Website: bh-photo
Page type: newsletter-management
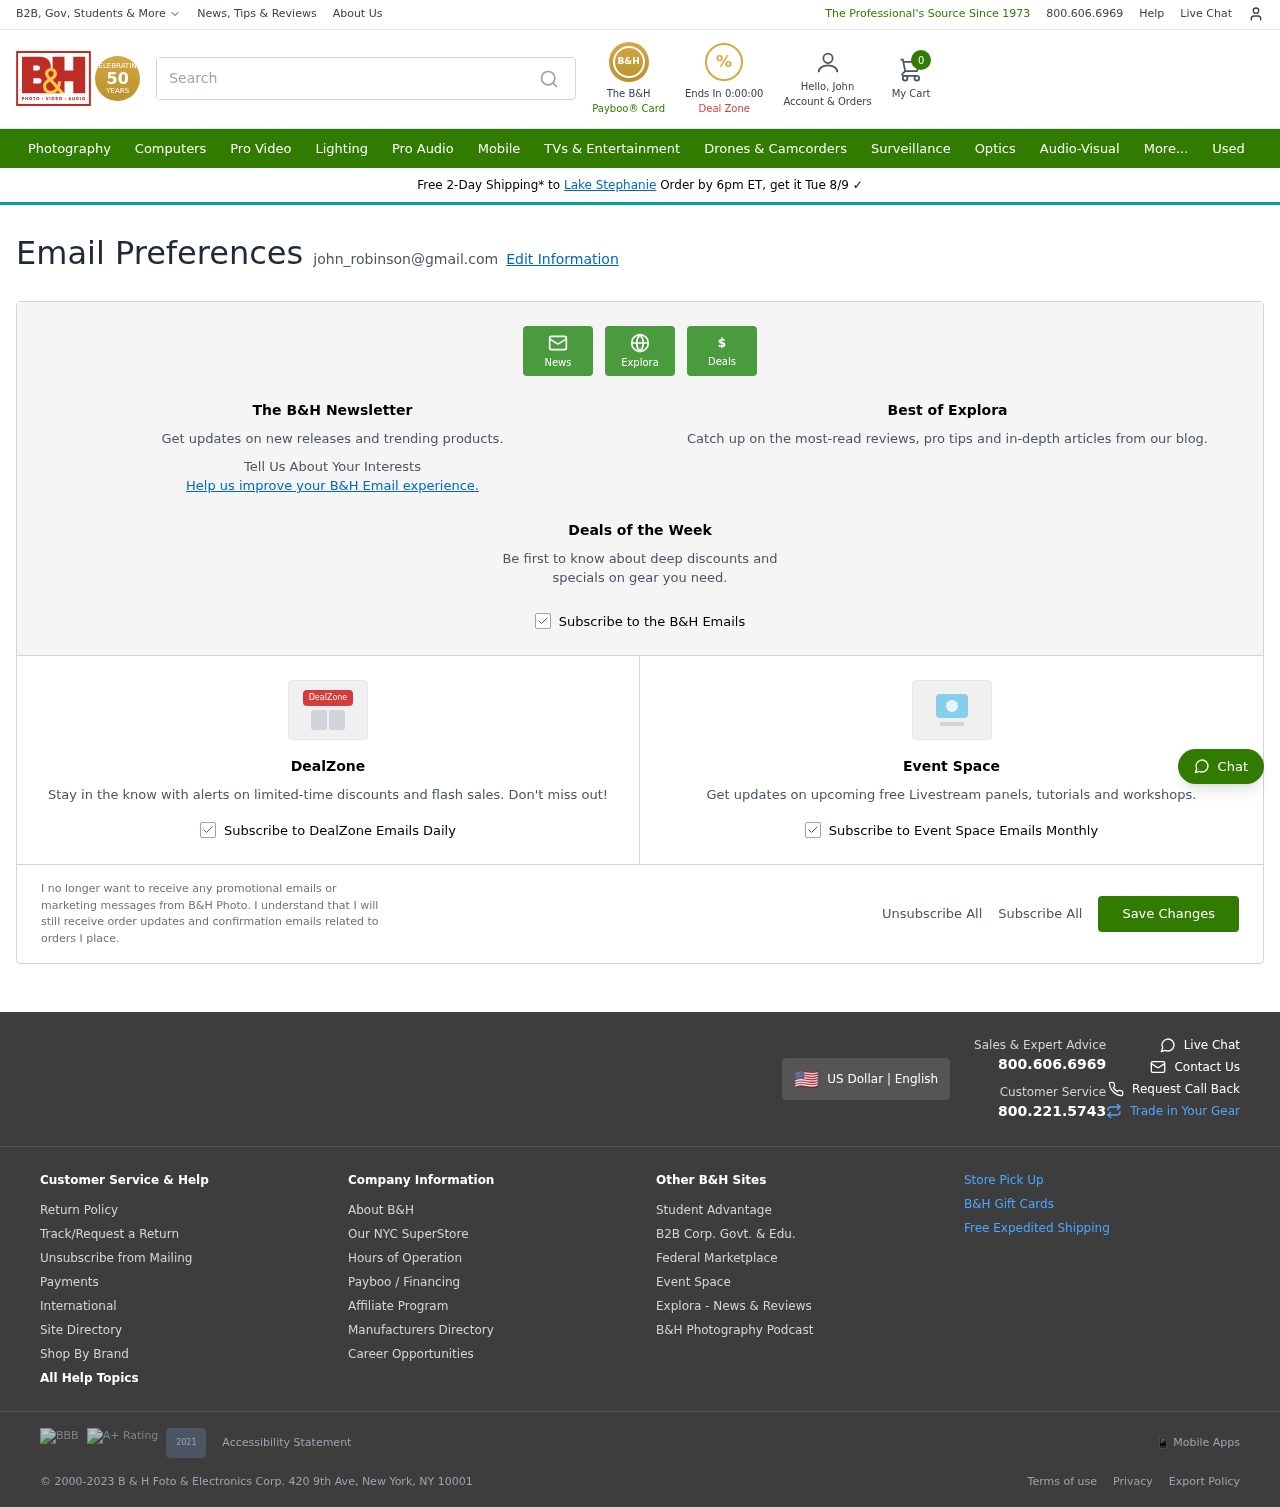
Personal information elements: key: PII_CITY
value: Lake Stephanie
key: PII_EMAIL
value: john_robinson@gmail.com
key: PII_FIRSTNAME
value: John
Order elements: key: ORDER_DEAL_END
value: Ends In 0:00:00
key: ORDER_NUM_ITEMS
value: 0
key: ORDER_DELIVERY_DATE
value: Tue 8/9
Search elements: key: HEADER_SEARCH
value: Search